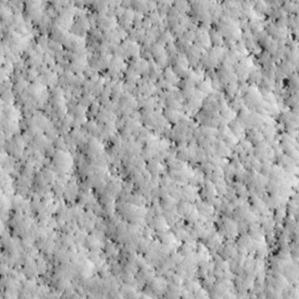
Label: non_frost